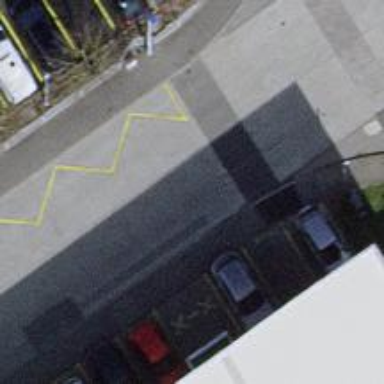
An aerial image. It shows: Sidewalk made of asphalt leading to platform for public transport.